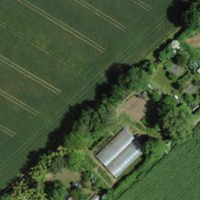
EUNIS habitat code: 52
Species observed at this site:
Lepus europaeus